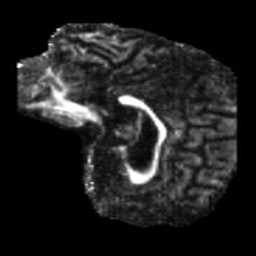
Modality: FA
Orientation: sagittal
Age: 46
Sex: male
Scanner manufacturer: siemens
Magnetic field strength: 3 T
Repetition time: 5.25 s
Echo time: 0.08 s